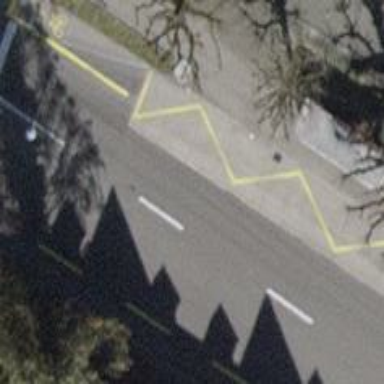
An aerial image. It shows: Bus stop for trolleybuses with designated stop position for public transport.